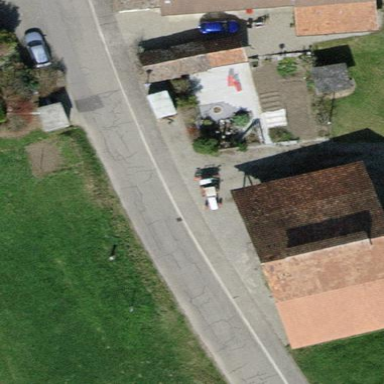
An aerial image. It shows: Farm auxiliary building with gabled roof.